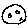
Label: moon